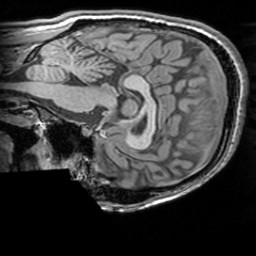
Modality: T1w
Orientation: sagittal
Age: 24
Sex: male
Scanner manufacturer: siemens
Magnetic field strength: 3 T
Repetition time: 1.63 s
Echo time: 0.00311 s